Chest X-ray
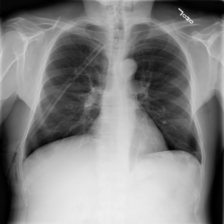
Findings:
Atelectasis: positive
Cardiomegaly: negative
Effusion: negative
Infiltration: negative
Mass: negative
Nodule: negative
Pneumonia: negative
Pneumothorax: negative
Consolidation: negative
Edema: negative
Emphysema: positive
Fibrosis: negative
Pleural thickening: negative
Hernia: negative